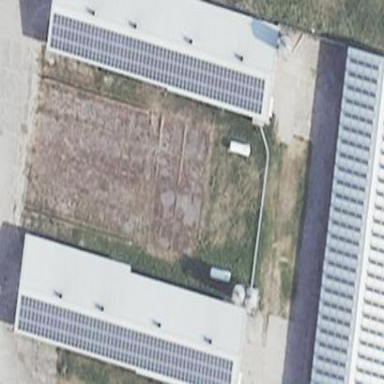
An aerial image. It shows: Building featuring small installation solar photovoltaic panel for electricity generation.